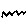
Label: zigzag